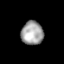
Tissue: lung
Cell type: Others
Senescence score: 0.2008
Nuclear area (px): 512
Mean DAPI intensity: 162.521